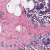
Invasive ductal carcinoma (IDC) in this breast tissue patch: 0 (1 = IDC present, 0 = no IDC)